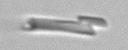
Label: fiber